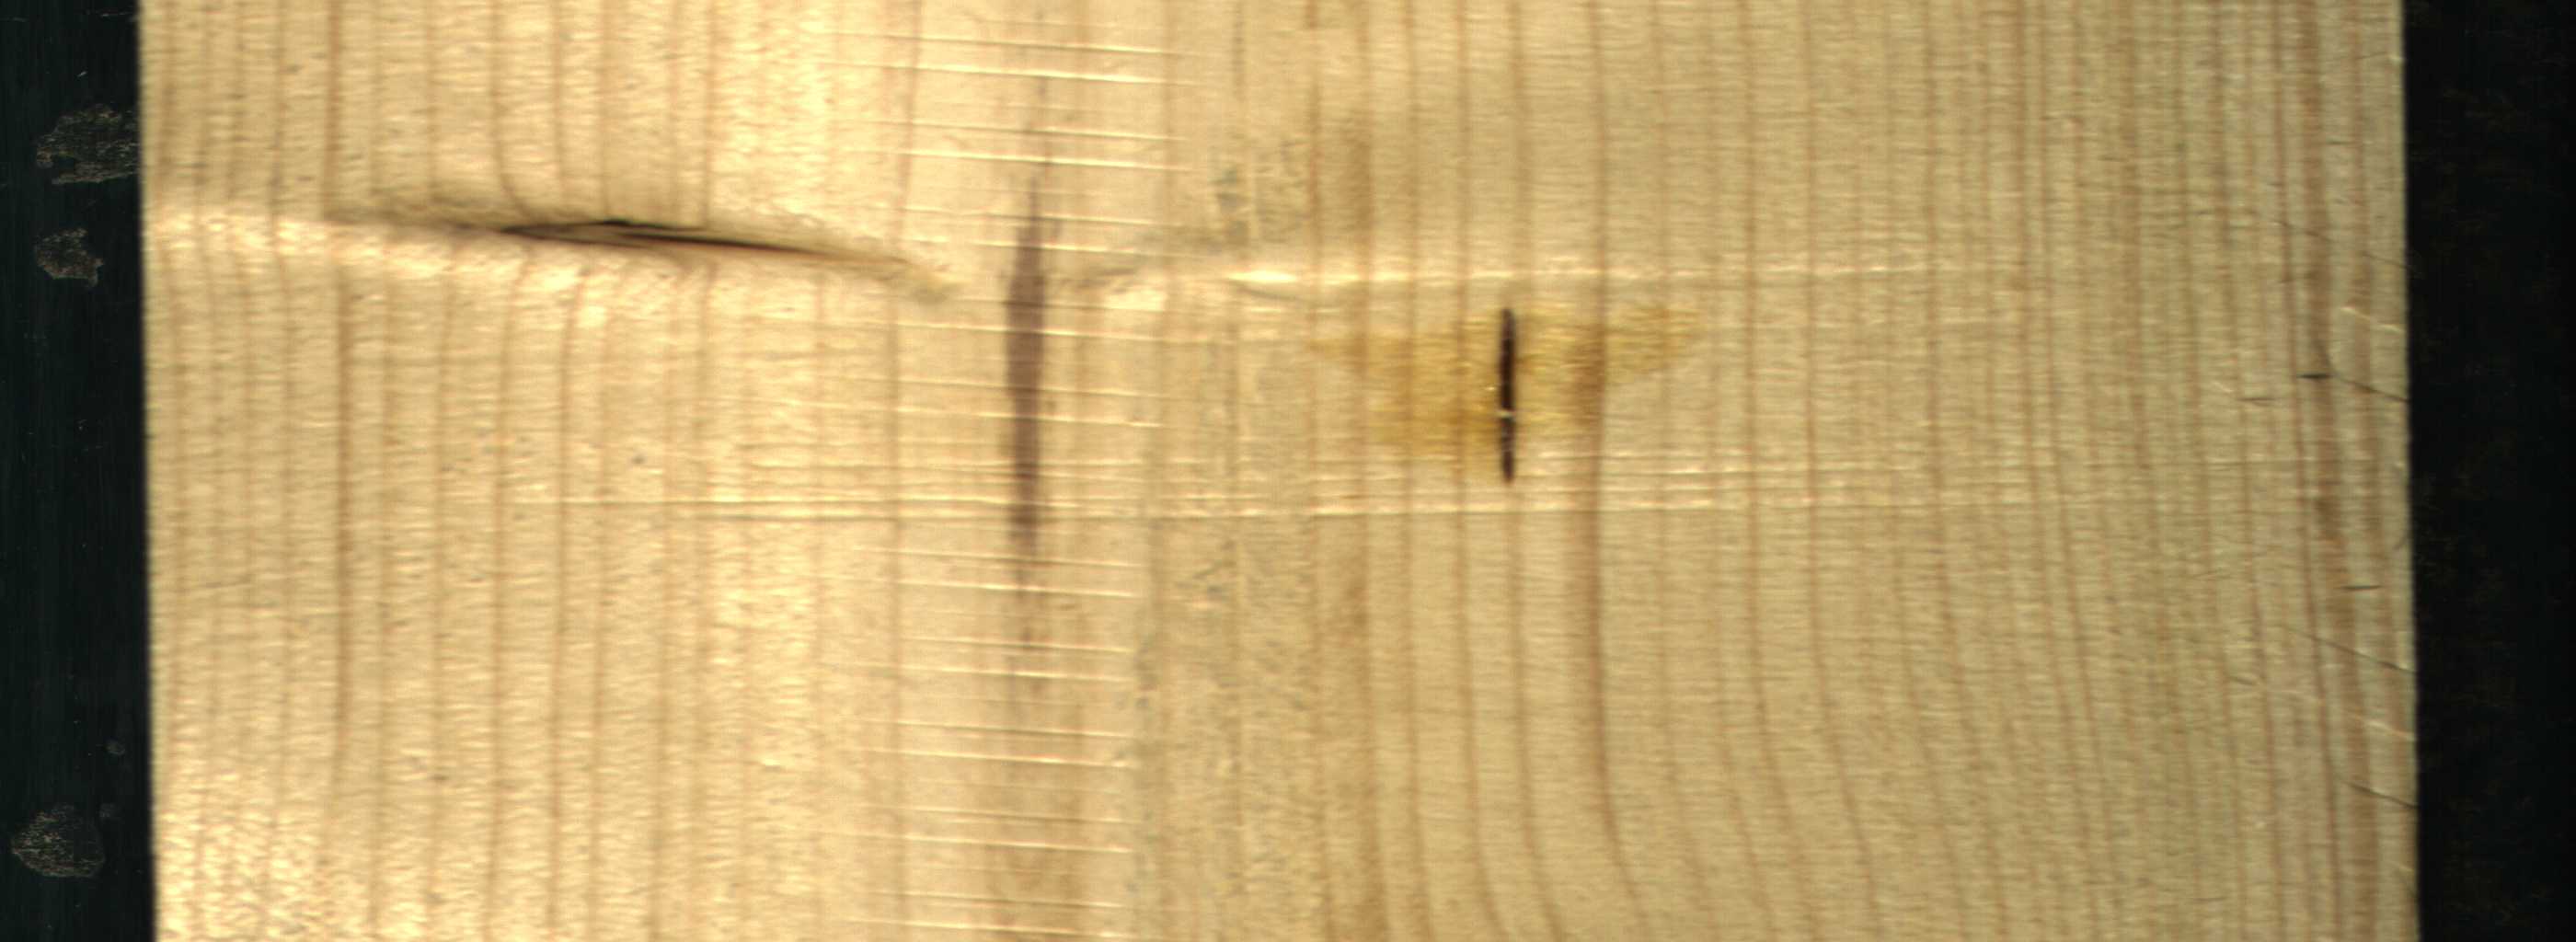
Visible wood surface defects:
Marrow
resin
Dead_Knot